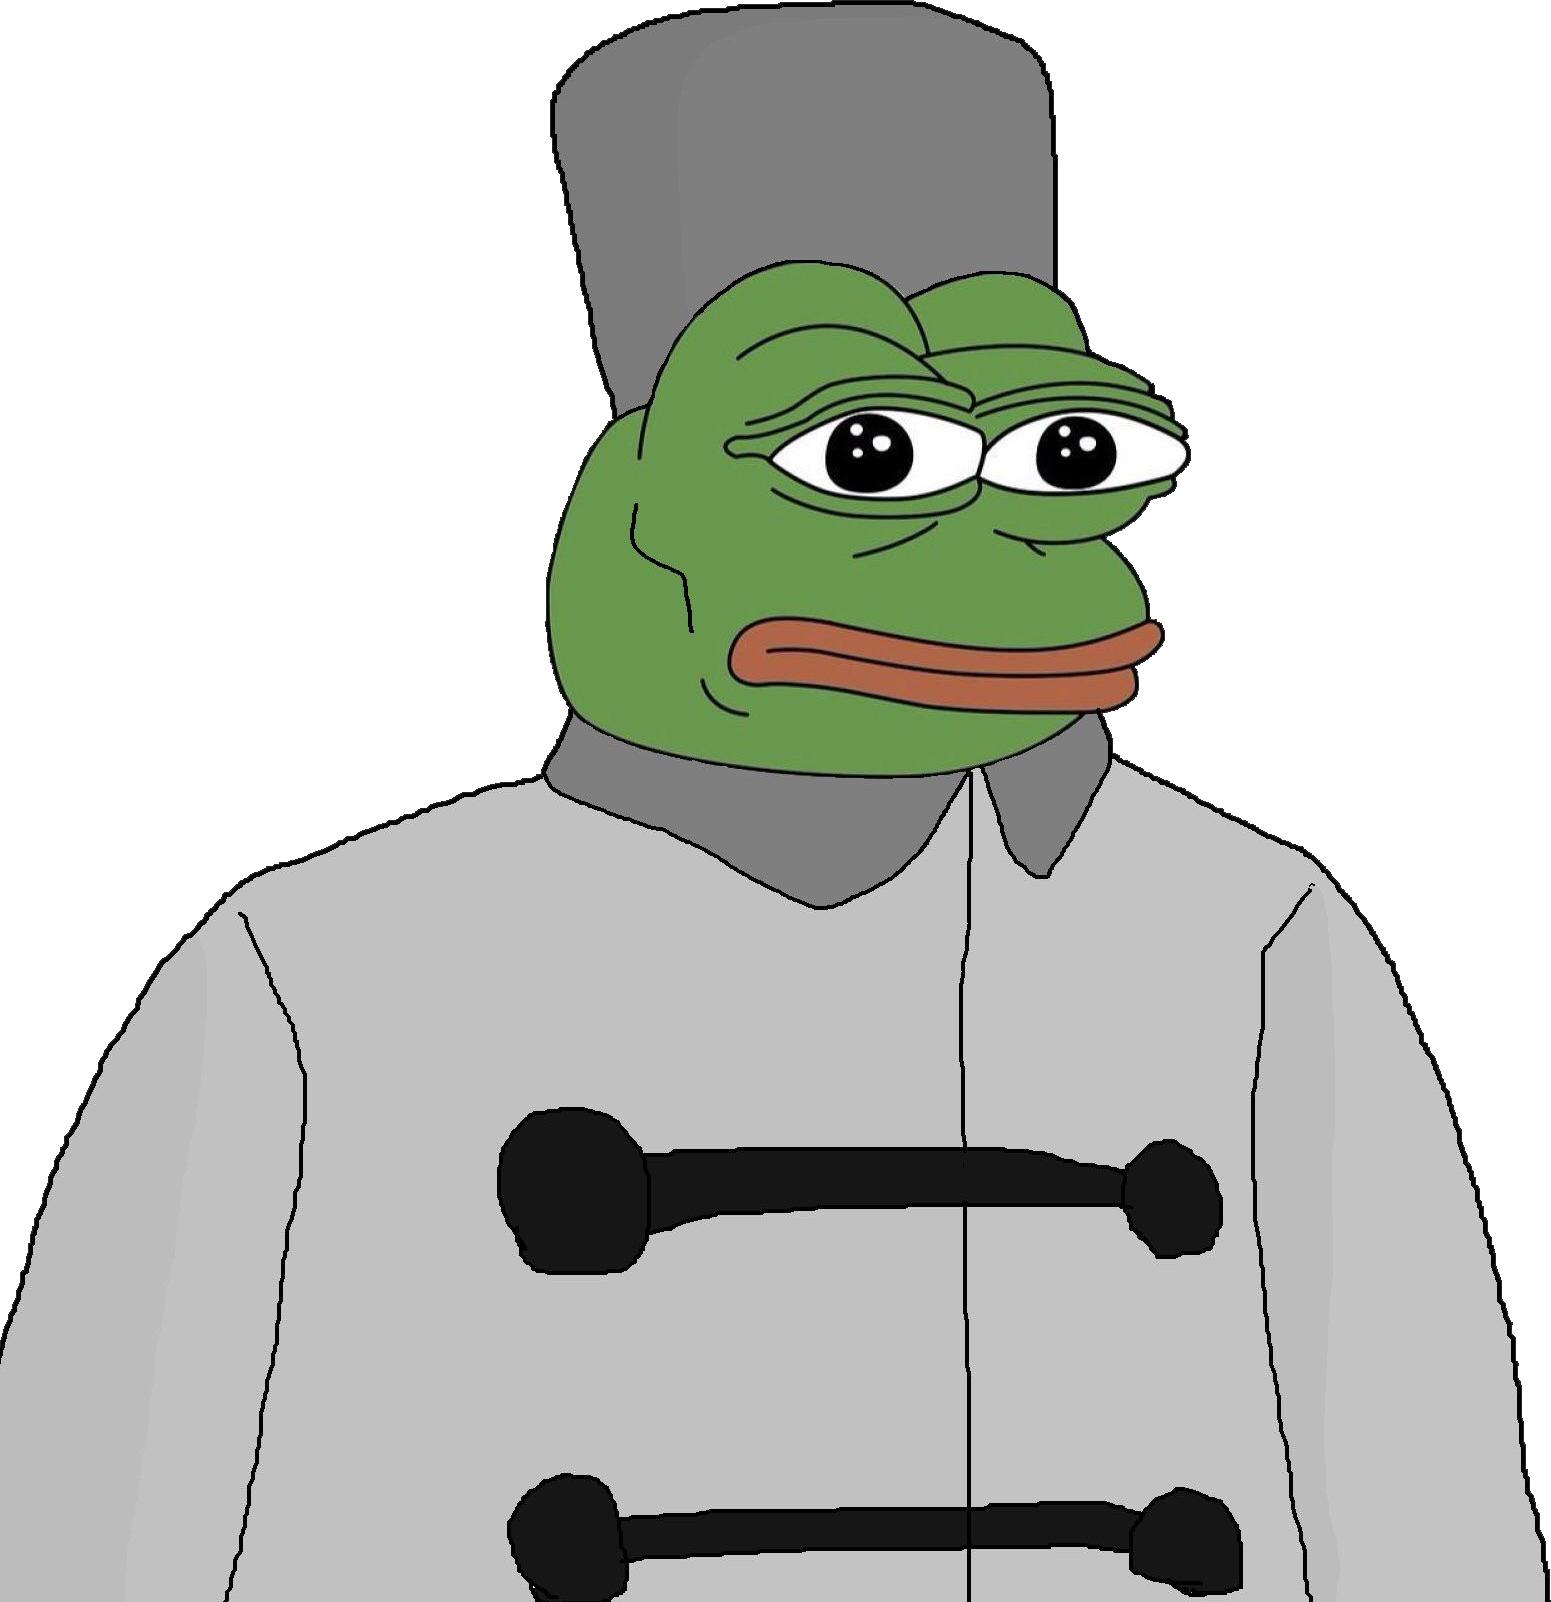
Label: 5_Pepe